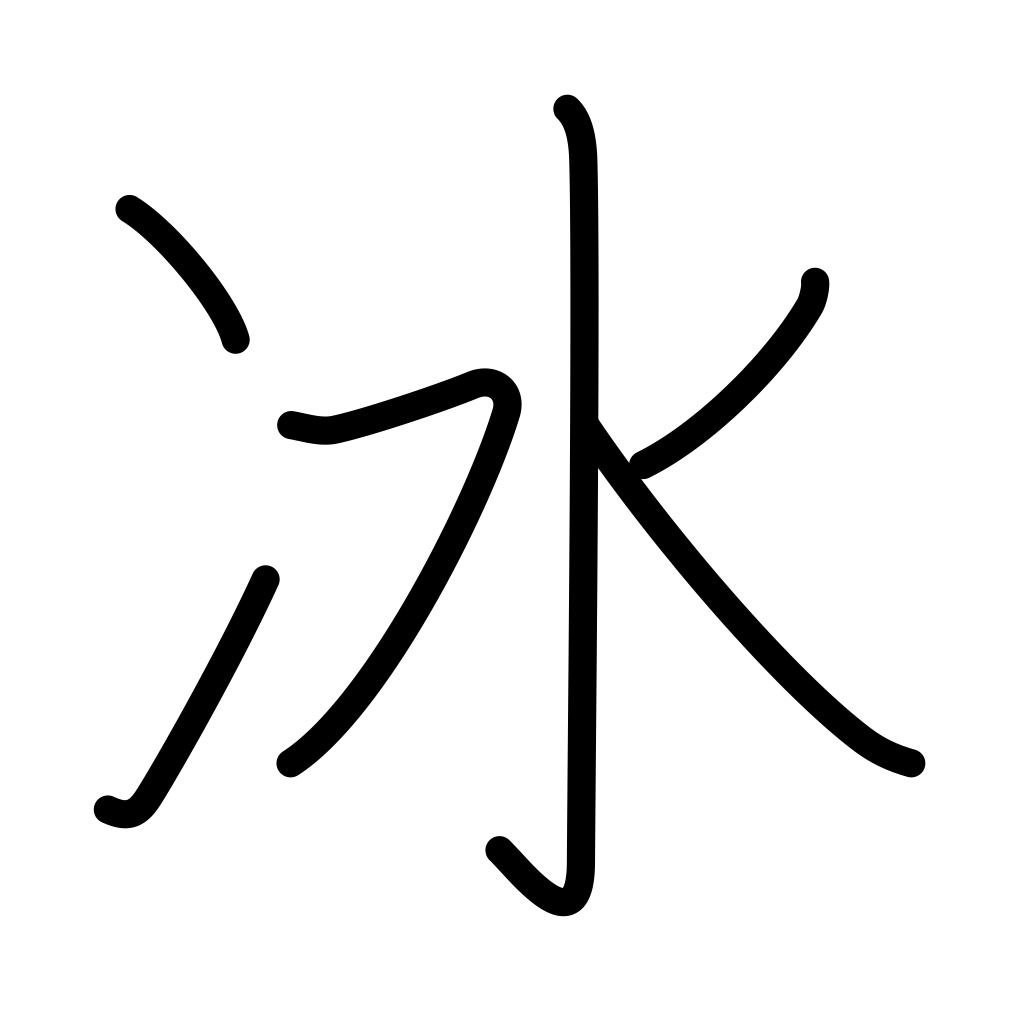
Meaning: ice, hail